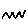
Label: zigzag